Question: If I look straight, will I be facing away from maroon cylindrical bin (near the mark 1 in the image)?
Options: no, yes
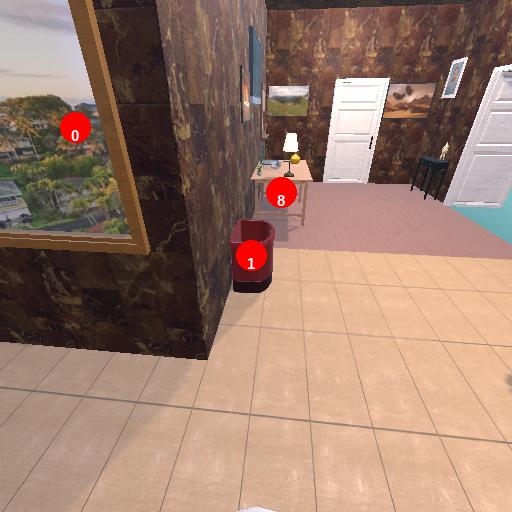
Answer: no